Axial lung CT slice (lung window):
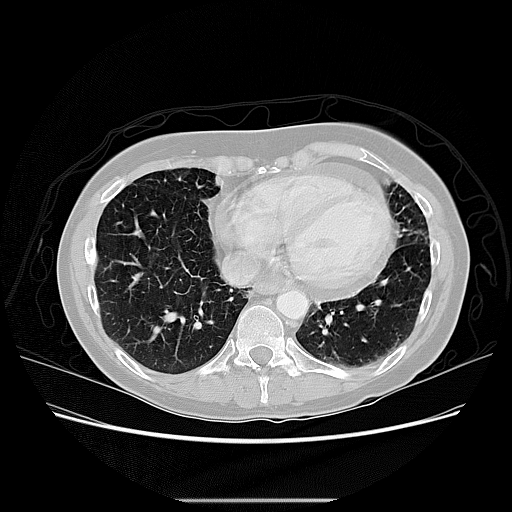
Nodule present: no